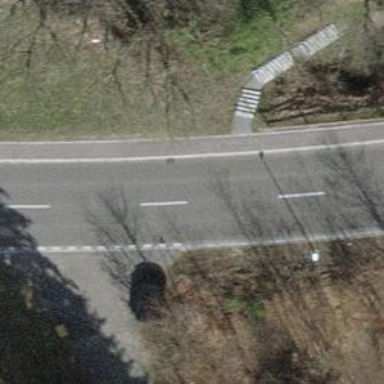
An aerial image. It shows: Road with steps.